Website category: auto
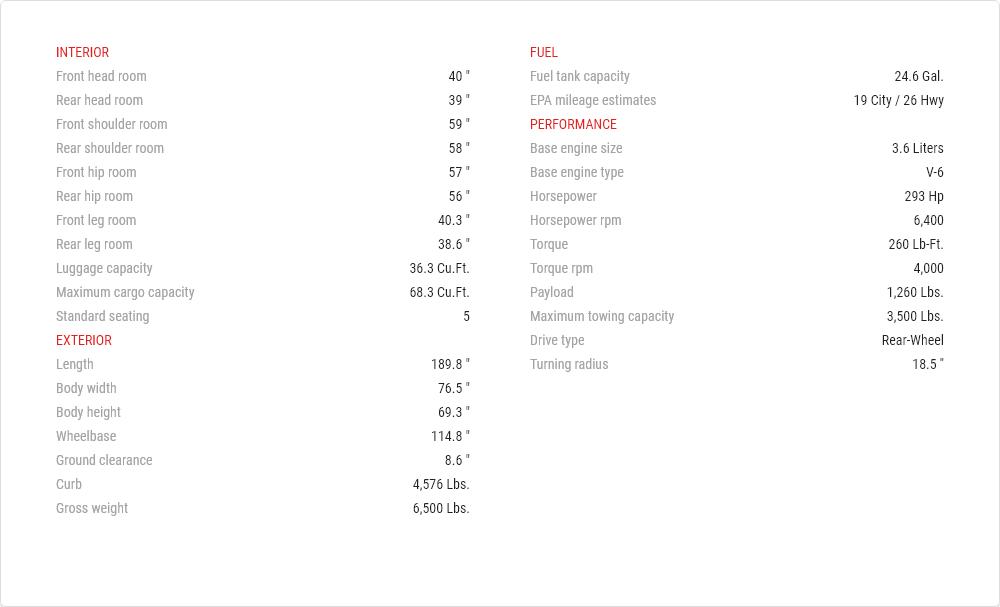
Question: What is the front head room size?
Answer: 40 "

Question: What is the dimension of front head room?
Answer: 40 "

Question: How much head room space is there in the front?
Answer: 40 "

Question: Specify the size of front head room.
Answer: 40 "

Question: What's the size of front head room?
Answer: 40 "

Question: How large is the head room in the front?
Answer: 40 "

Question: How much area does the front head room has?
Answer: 40 "

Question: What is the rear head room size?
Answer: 39 "

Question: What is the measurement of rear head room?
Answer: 39 "

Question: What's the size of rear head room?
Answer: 39 "

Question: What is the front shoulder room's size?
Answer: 59 "

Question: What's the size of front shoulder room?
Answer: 59 "

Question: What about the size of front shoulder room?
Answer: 59 "

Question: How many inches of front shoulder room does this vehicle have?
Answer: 59 "

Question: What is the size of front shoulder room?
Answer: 59 "

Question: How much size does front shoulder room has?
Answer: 59 "

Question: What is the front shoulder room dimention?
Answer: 59 "

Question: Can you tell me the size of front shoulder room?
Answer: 59 "

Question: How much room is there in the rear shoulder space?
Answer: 58 "

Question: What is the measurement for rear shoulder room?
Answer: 58 "

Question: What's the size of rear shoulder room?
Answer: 58 "

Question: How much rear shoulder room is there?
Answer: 58 "

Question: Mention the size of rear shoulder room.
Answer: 58 "

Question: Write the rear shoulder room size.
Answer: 58 "

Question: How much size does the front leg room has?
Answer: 40.3 "

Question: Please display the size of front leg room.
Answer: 40.3 "

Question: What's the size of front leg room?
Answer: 40.3 "

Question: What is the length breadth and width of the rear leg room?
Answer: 38.6 "

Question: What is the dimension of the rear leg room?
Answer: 38.6 "

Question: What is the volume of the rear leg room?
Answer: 38.6 "

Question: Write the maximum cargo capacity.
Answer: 36.3 cu.ft.

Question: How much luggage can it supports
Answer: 36.3 cu.ft.

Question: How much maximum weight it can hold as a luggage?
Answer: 36.3 cu.ft.

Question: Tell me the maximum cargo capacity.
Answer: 36.3 cu.ft.

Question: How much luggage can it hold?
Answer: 36.3 cu.ft.

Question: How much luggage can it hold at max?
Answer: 36.3 cu.ft.

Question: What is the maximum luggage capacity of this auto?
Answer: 36.3 cu.ft.

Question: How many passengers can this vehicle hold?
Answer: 5

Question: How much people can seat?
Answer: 5

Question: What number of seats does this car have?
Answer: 5

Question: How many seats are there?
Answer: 5

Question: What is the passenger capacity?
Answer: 5

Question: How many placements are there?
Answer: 5

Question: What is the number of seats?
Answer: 5

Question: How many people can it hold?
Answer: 5

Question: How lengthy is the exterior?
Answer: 189.8 "

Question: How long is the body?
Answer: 189.8 "

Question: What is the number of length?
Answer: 189.8 "

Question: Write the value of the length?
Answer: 189.8 "

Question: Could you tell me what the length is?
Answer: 189.8 "

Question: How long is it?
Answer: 189.8 "

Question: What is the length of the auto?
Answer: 189.8 "

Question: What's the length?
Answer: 189.8 "

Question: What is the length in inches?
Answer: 189.8 "

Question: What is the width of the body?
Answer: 76.5 "

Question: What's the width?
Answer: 76.5 "

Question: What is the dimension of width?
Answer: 76.5 "

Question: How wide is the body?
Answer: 76.5 "

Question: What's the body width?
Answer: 76.5 "

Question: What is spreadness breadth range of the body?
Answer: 76.5 "

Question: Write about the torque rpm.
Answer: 4,000

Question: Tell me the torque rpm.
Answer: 4,000

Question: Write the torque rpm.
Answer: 4,000

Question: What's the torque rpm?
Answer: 4,000